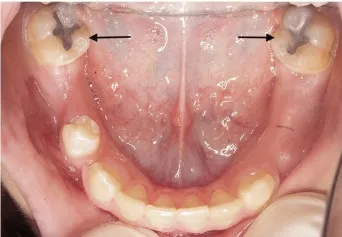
Intraoral clinical photos after treatment. C) Intraoral clinical photo of the mandibular arch. Black arrows: amalgam restorations. Blue arrows: sealants on palatal fissures. Red arrows: non-cavitated demineralized enamel lesions.
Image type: medical_photograph (oral_photograph)